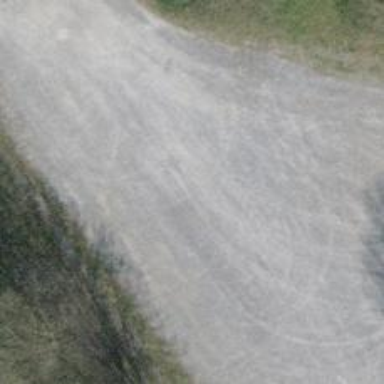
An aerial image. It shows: Compacted parking aisle alongside service road.